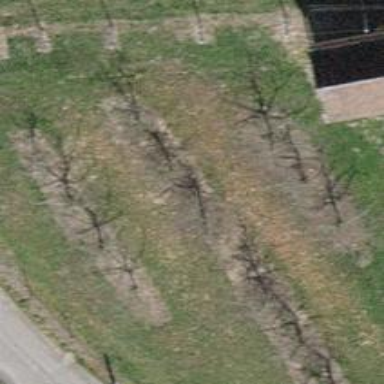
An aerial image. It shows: Urban tree adds touch of nature to the surroundings.